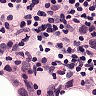
Metastatic tissue present: yes